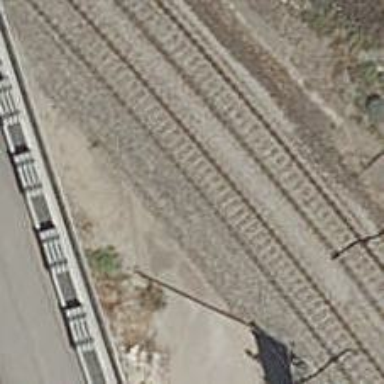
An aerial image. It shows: Bridge with electrified railway tracks featuring contact line.